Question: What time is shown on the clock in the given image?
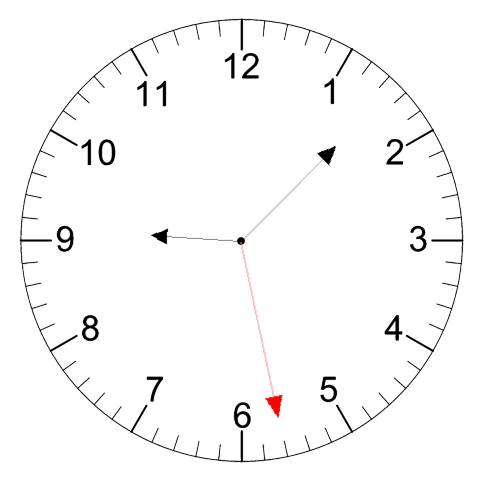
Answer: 09:07:28